Field crop: maize
Growth stage: 2
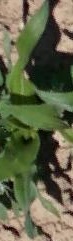
Species: maize